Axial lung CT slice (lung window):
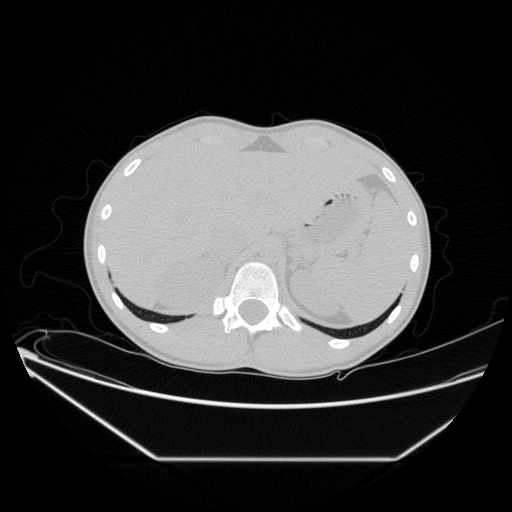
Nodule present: no